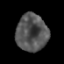
Tissue: prostate
Cell type: T cells
Senescence score: 0.3276
Nuclear area (px): 1147
Mean DAPI intensity: 84.282